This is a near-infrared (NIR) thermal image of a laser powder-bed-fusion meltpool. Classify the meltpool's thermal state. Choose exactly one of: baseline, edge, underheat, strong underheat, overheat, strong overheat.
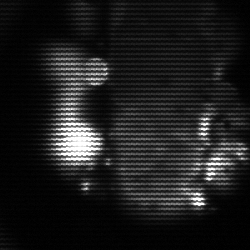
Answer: strong underheat